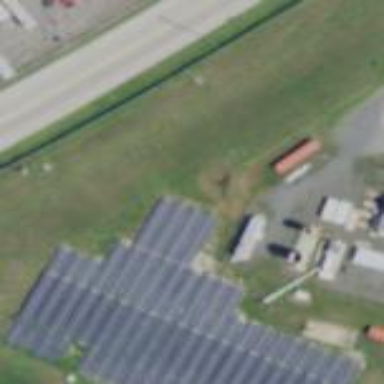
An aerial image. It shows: Solar power plant utilizing photovoltaic technology to produce electricity.